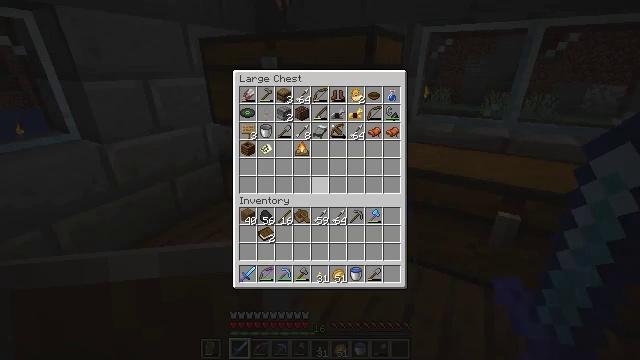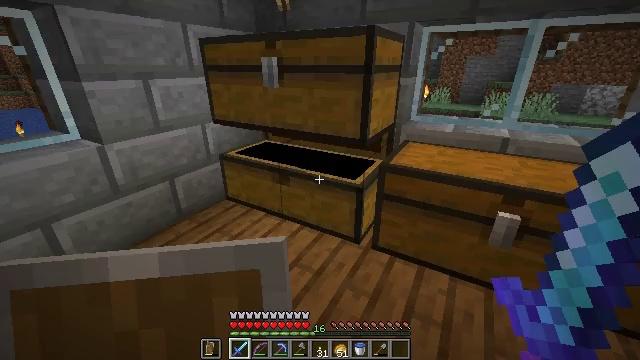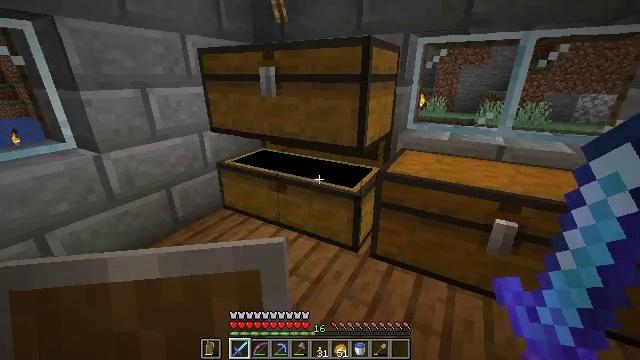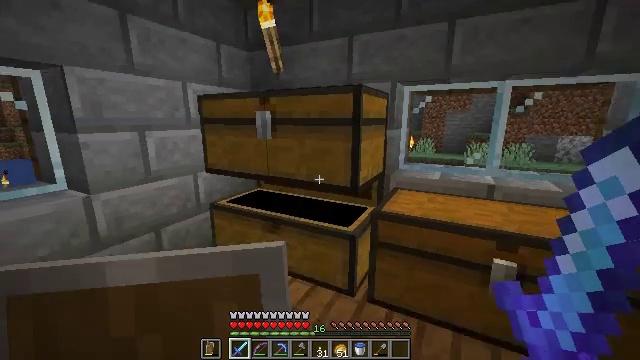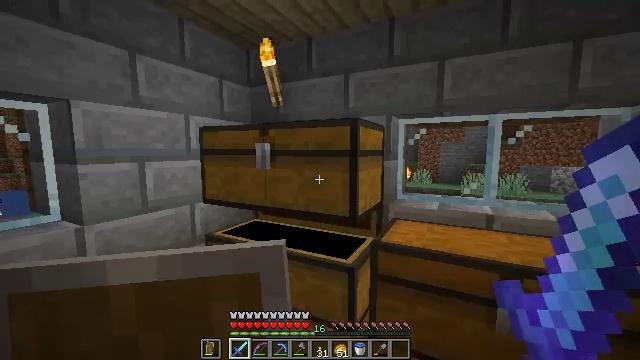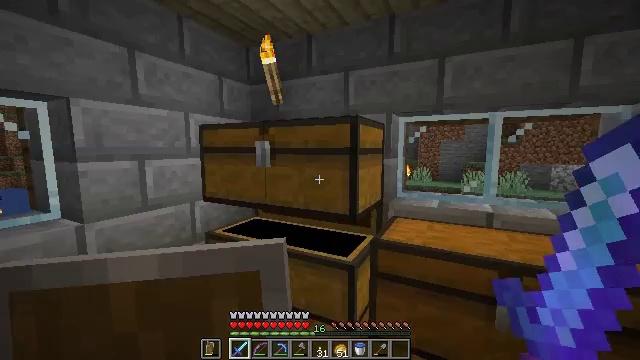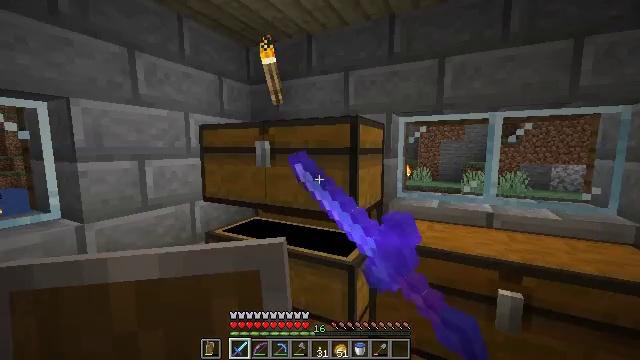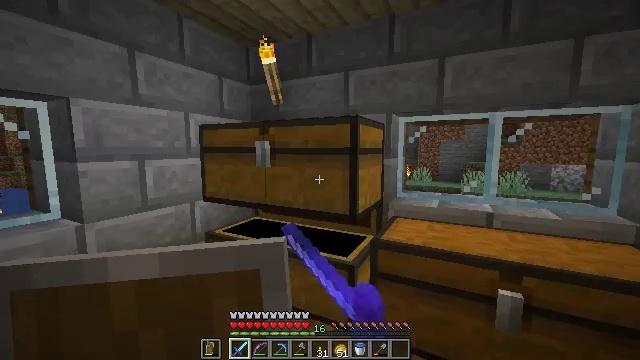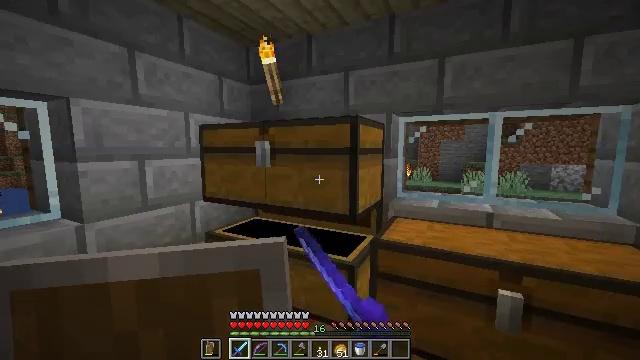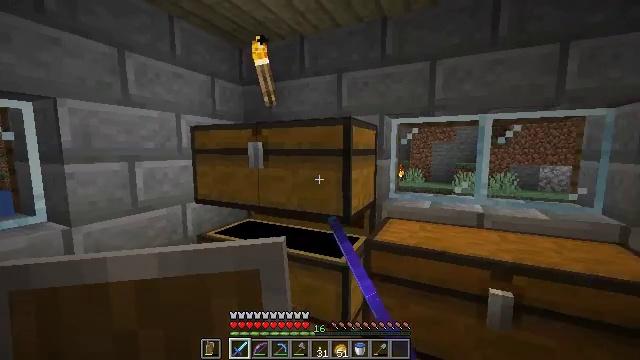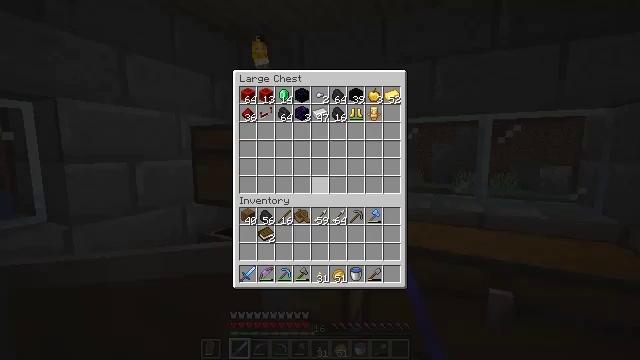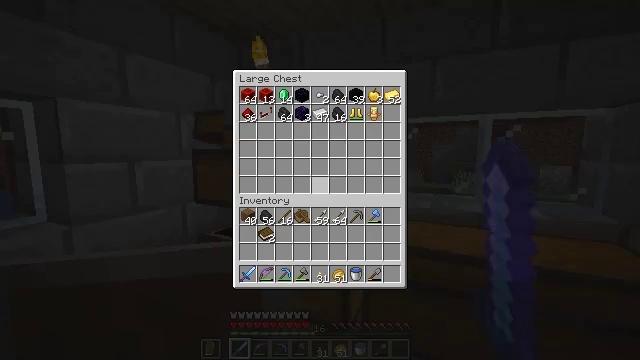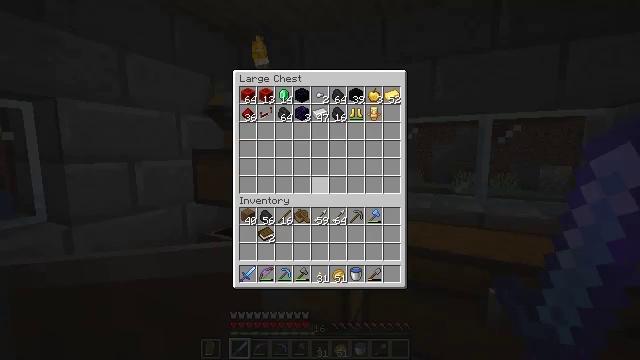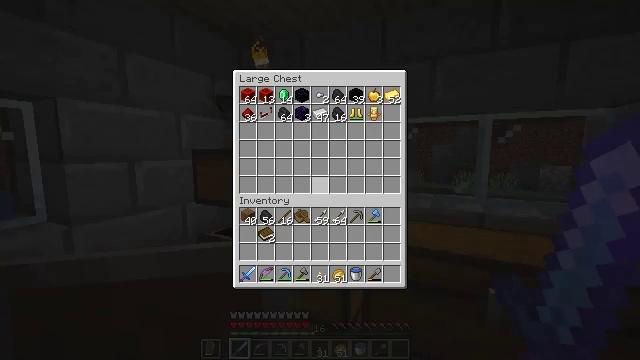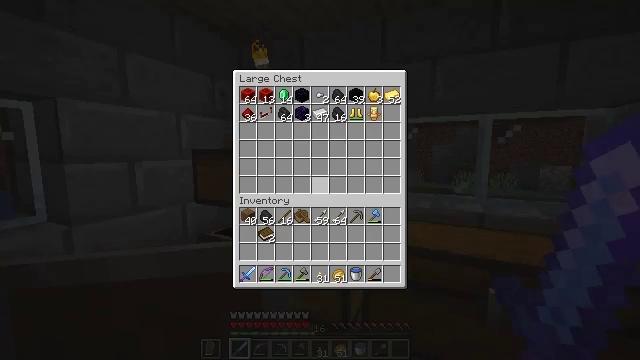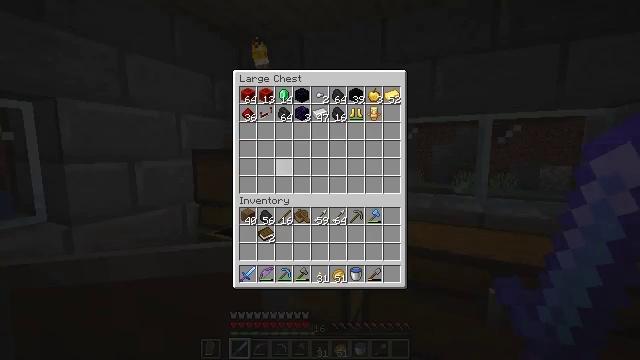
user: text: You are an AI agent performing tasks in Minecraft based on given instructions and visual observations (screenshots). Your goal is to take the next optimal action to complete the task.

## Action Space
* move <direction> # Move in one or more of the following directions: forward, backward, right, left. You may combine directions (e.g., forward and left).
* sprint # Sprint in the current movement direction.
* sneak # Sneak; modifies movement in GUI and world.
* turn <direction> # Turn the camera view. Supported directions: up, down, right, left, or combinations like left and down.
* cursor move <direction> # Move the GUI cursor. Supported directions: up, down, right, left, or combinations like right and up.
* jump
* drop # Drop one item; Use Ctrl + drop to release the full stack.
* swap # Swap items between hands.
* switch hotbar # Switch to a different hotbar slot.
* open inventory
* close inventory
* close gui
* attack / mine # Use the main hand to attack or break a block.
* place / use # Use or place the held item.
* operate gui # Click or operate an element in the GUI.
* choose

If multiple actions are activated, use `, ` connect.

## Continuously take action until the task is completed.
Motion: motion action
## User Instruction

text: Use the crafting table to craft a piston.
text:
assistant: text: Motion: no_op
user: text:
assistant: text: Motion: turn up, close gui
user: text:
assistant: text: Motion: turn right and up
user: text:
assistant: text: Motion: turn up
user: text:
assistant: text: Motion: use / place
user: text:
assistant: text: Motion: use / place
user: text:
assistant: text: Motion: no_op
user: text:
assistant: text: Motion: no_op
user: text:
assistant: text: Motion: turn right
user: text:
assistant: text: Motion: cursor move left, open gui
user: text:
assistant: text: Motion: no_op
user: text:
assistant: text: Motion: no_op
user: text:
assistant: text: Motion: no_op
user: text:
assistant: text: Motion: sneak
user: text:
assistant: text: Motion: sneak, cursor move left and up
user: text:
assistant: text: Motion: sneak, cursor move left and up
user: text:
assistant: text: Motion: sneak
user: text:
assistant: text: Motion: sneak, cursor move left
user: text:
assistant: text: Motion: sneak
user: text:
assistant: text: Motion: sneak, operate gui
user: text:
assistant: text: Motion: sneak, operate gui
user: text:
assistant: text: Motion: no_op
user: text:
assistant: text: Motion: no_op
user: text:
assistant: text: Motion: turn right, close gui
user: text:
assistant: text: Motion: turn right and down
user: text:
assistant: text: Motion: turn right and down
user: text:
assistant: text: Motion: turn right and down
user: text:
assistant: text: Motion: turn right and down
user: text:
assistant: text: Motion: turn right and up
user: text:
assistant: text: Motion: turn right and up